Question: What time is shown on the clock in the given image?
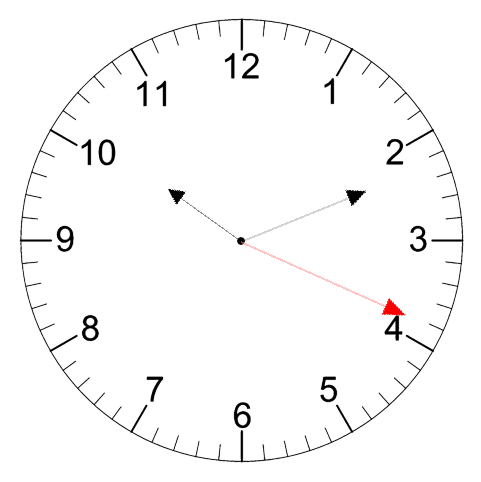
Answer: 10:11:19